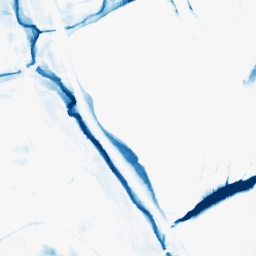
Category: morphological
Decomposition family: morphological_square
Decomposition parameters: operation: closing
size: 20
Upsampling method: fft_zeropad
Upsampling parameters: scale: 4
Upsampling scale: 4